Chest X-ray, AP view. Patient: 61 years old, sex F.
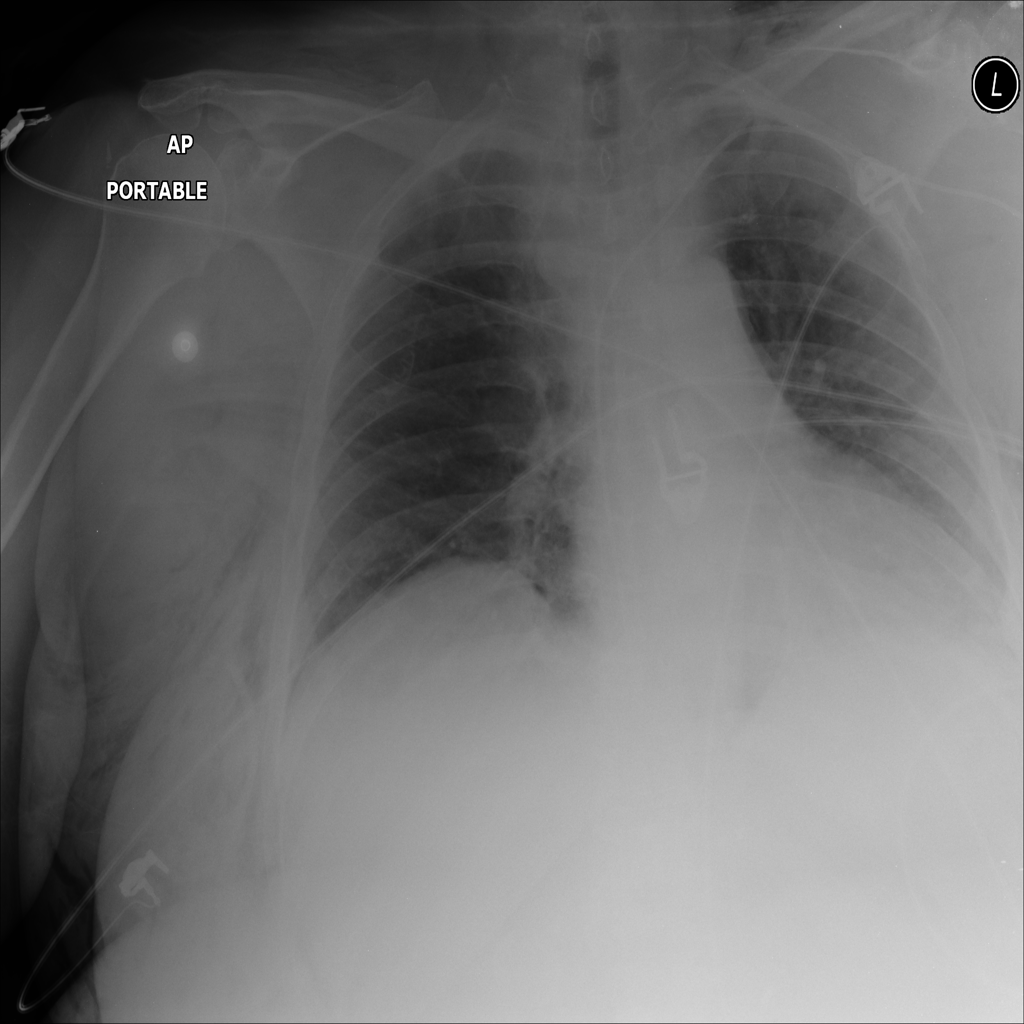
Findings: Atelectasis, Infiltration